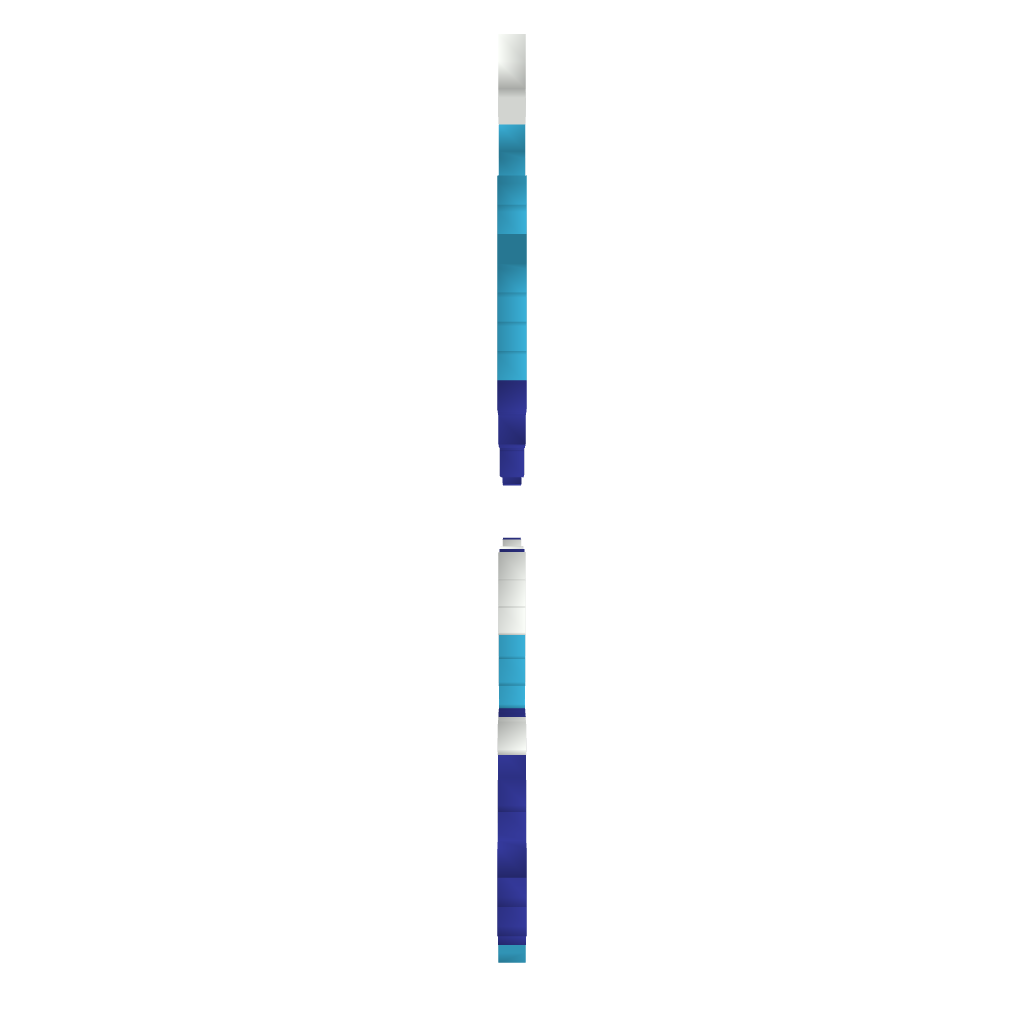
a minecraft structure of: Zelda/NES-Blue Darknut